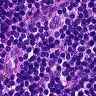
Metastatic tissue present: no